Question: I'm not the best when it comes to CSS to here goes.
I'm trying to format fields in twitter bootstrap by strictly using CSS / javascript (or jQuery)
Here is my HTML:
'''
<div class="span12">
<div id="DOB_picker" class="DOB_picker">
<fieldset class="birthday-picker">
<label for="birth[month]">Month</label>
<select class="birth-month" name="birth[month]"></select>
<label for="birth[day]">Day</label>
<select class="birth-day" name="birth[day]">
<label for="birth[year]">Year</label>
<select class="birth-year" name="birth[year]"></select>
</fieldset>
</div>
</div>
'''
I can not change the HTML as it is auto generated and therefore the only way for me to style it is CSS or javascript.

'''
var html = $('.birthday-picker').html();
$('.birthday-picker').html('<row>' + html + '</row>');
'''
I used the following code to try to implement reagan's solution but had no luck :(
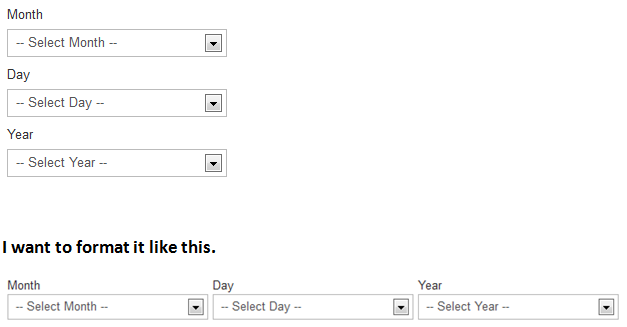
Answer: As you requested a solution..
You will need to wrap your 'label & select' elements with a element '(.control-group)'
'''
$("#DOB_picker").find("label").each(function(){
$(this).nextUntil("label").andSelf().wrapAll("<div class='control-group'></div>");
});
'''
Your '.control-group' will need the following css, or similar
'''
#DOB_picker .control-group {
display: inline-block;
zoom:1;
float: left;
}
#DOB_picker .control-group label {
text-align:left;
}
'''
You really want to put this CSS under custom, semantic classes so it doesn't trash the rest of your site.
---
<URL>